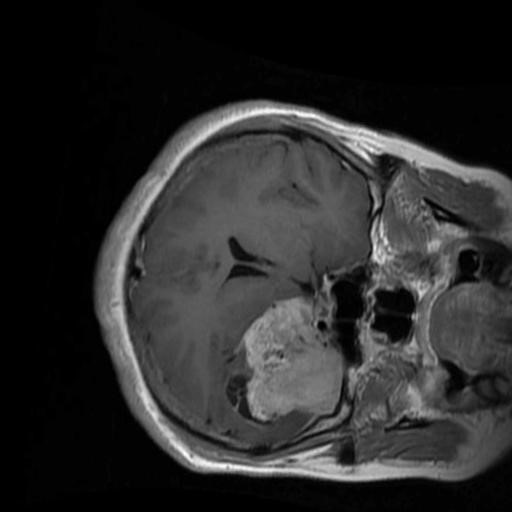
Label: brain_menin